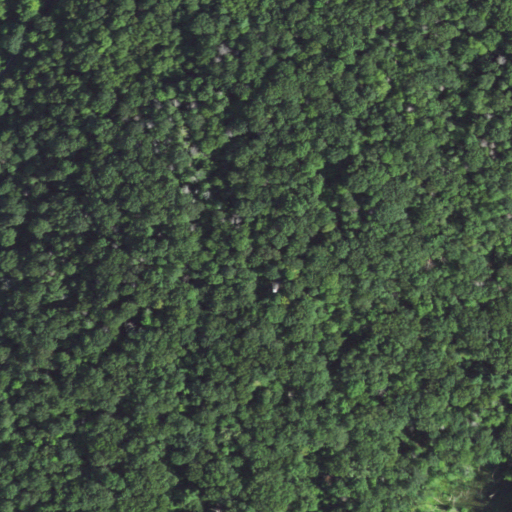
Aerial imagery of mountain in New York named Mount Rutsen containing deciduous forest, open development, woody wetlands, and mixed forest